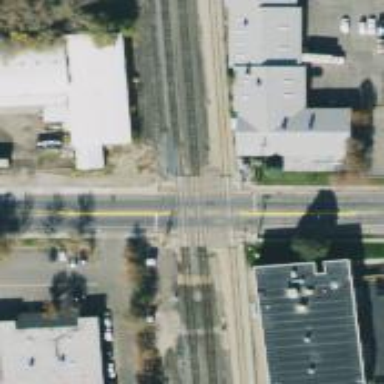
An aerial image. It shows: Level crossing along the railway.